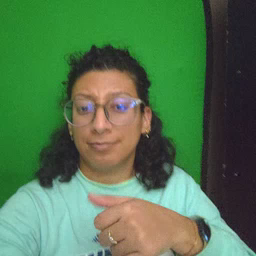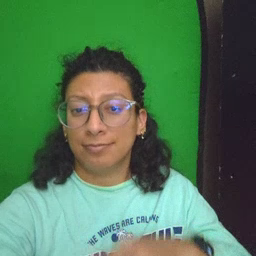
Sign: find